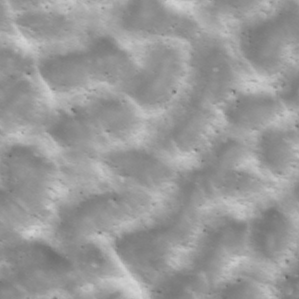
Label: non_frost